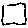
Label: square